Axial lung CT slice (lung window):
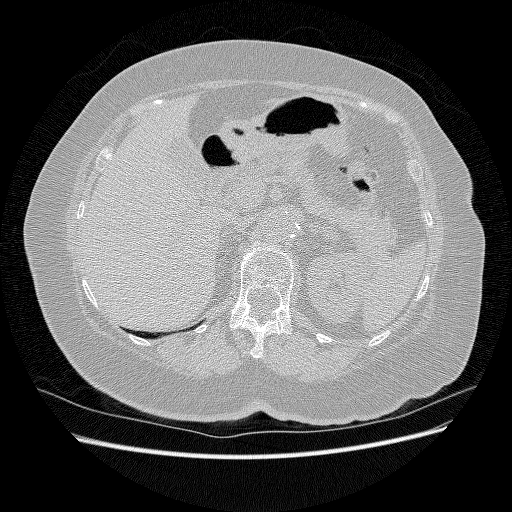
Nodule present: no